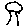
Label: tree